Field crop: tomato
Growth stage: 2
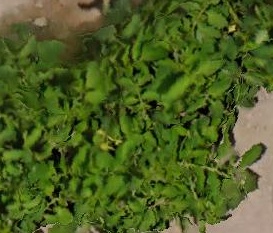
Species: tomato